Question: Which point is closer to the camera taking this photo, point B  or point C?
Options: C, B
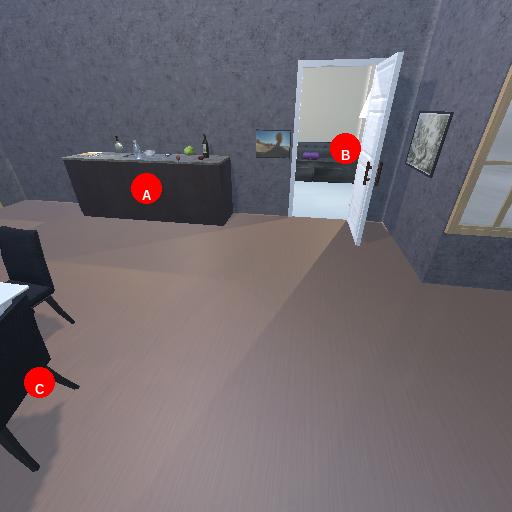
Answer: C